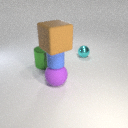
large purple rubber sphere in front of large green metal cylinder